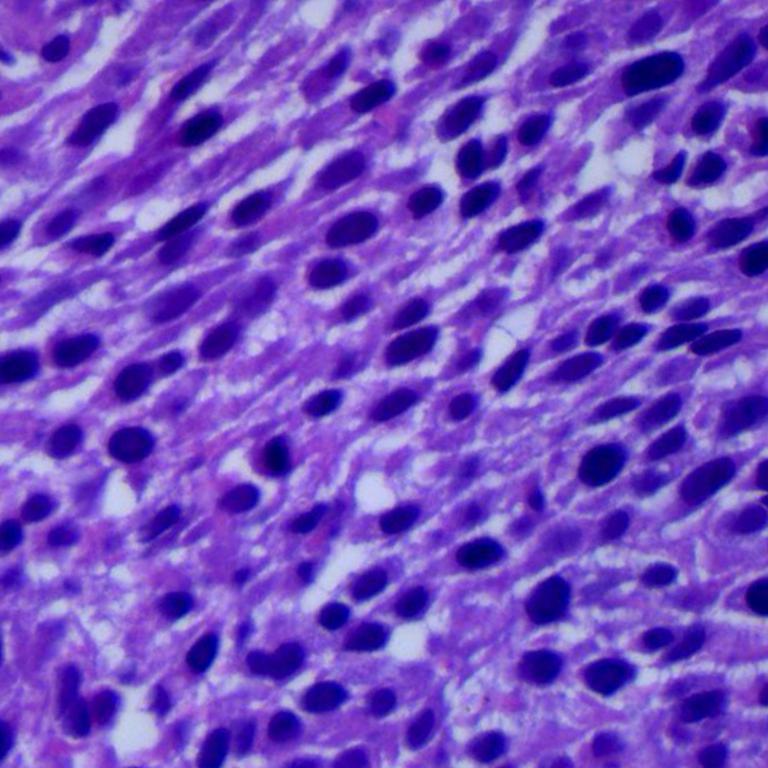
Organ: lung
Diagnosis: squamous carcinomas